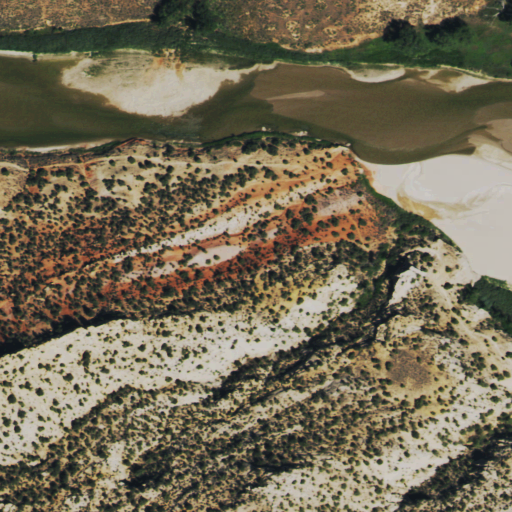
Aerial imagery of cliff(s) in Colorado named The Steps containing shrub, evergreen forest, open water, barren land, herbaceous wetlands, and woody wetlands